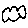
Label: cloud